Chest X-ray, PA view. Patient: 56 years old, sex F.
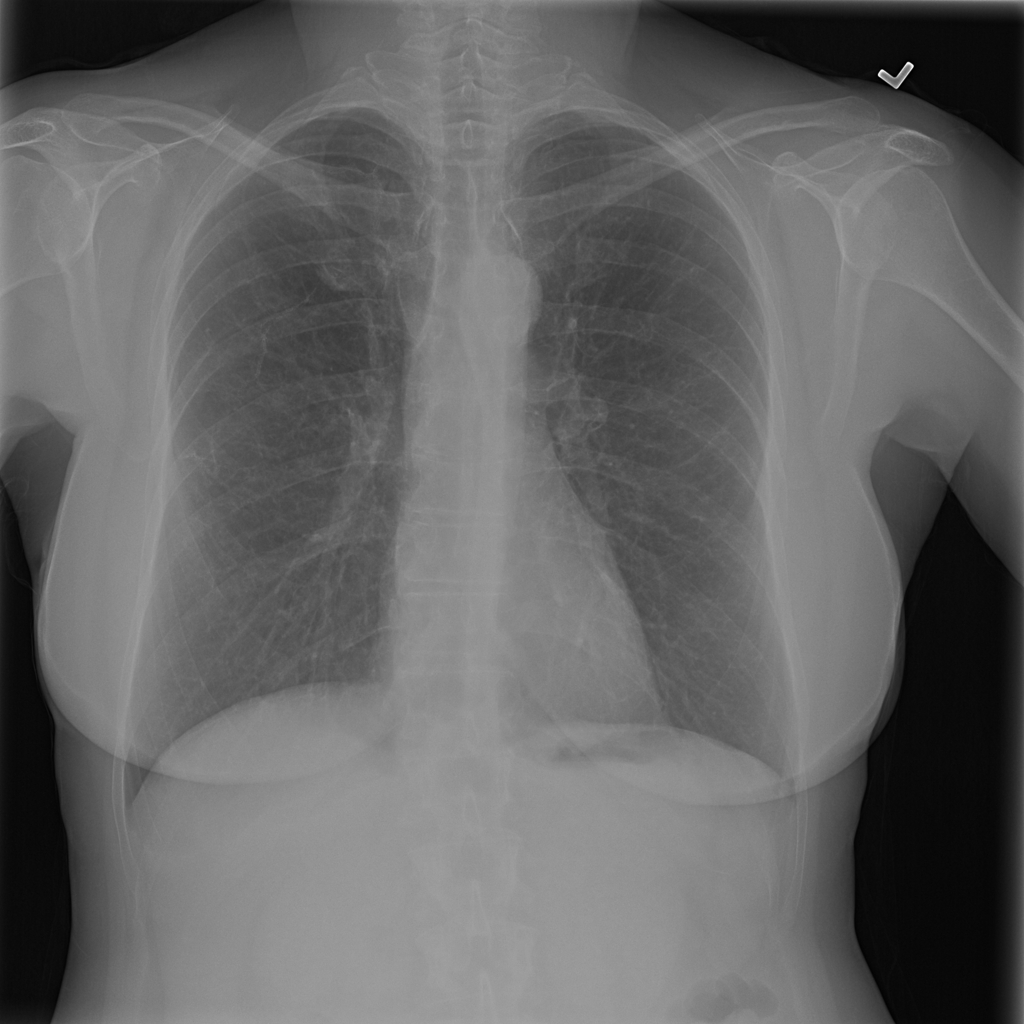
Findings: No Finding